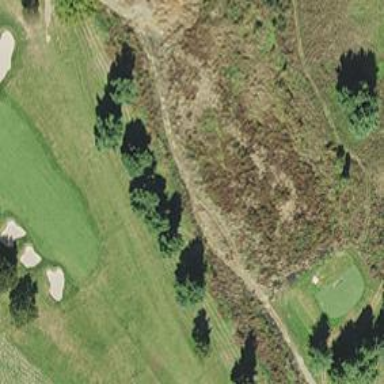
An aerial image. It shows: Path designated for golf carts.